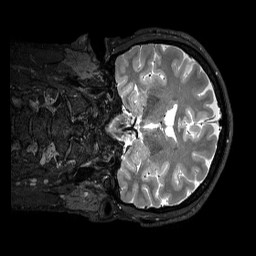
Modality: T2w
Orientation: coronal